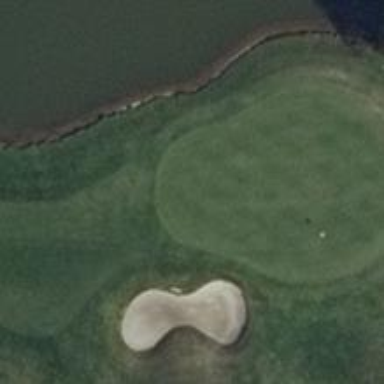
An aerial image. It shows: Scenic golf fairway.